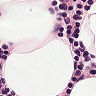
Metastatic tissue present: no